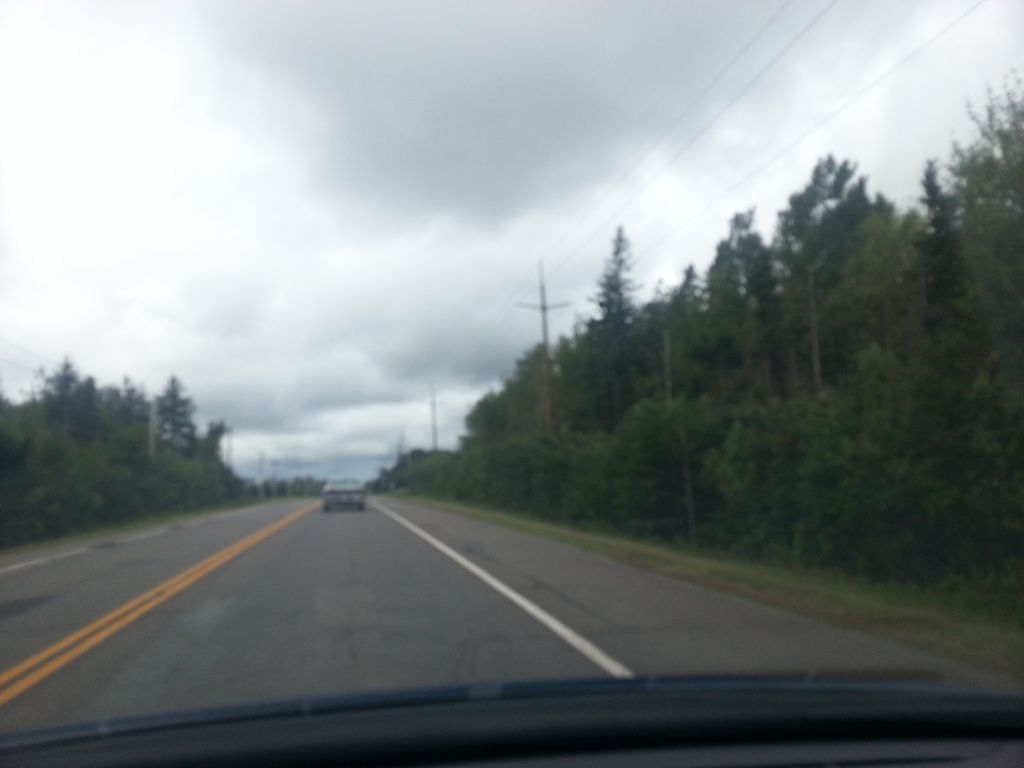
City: charlottetown